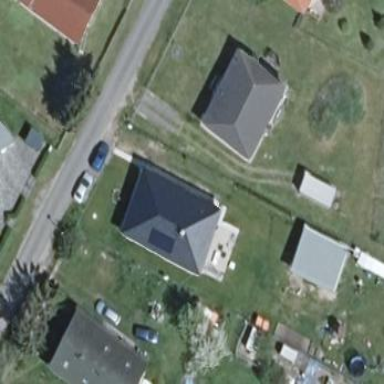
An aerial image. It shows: Detached building with hipped roof in dark grey color. The orientation of the roof is along the building.